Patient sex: M
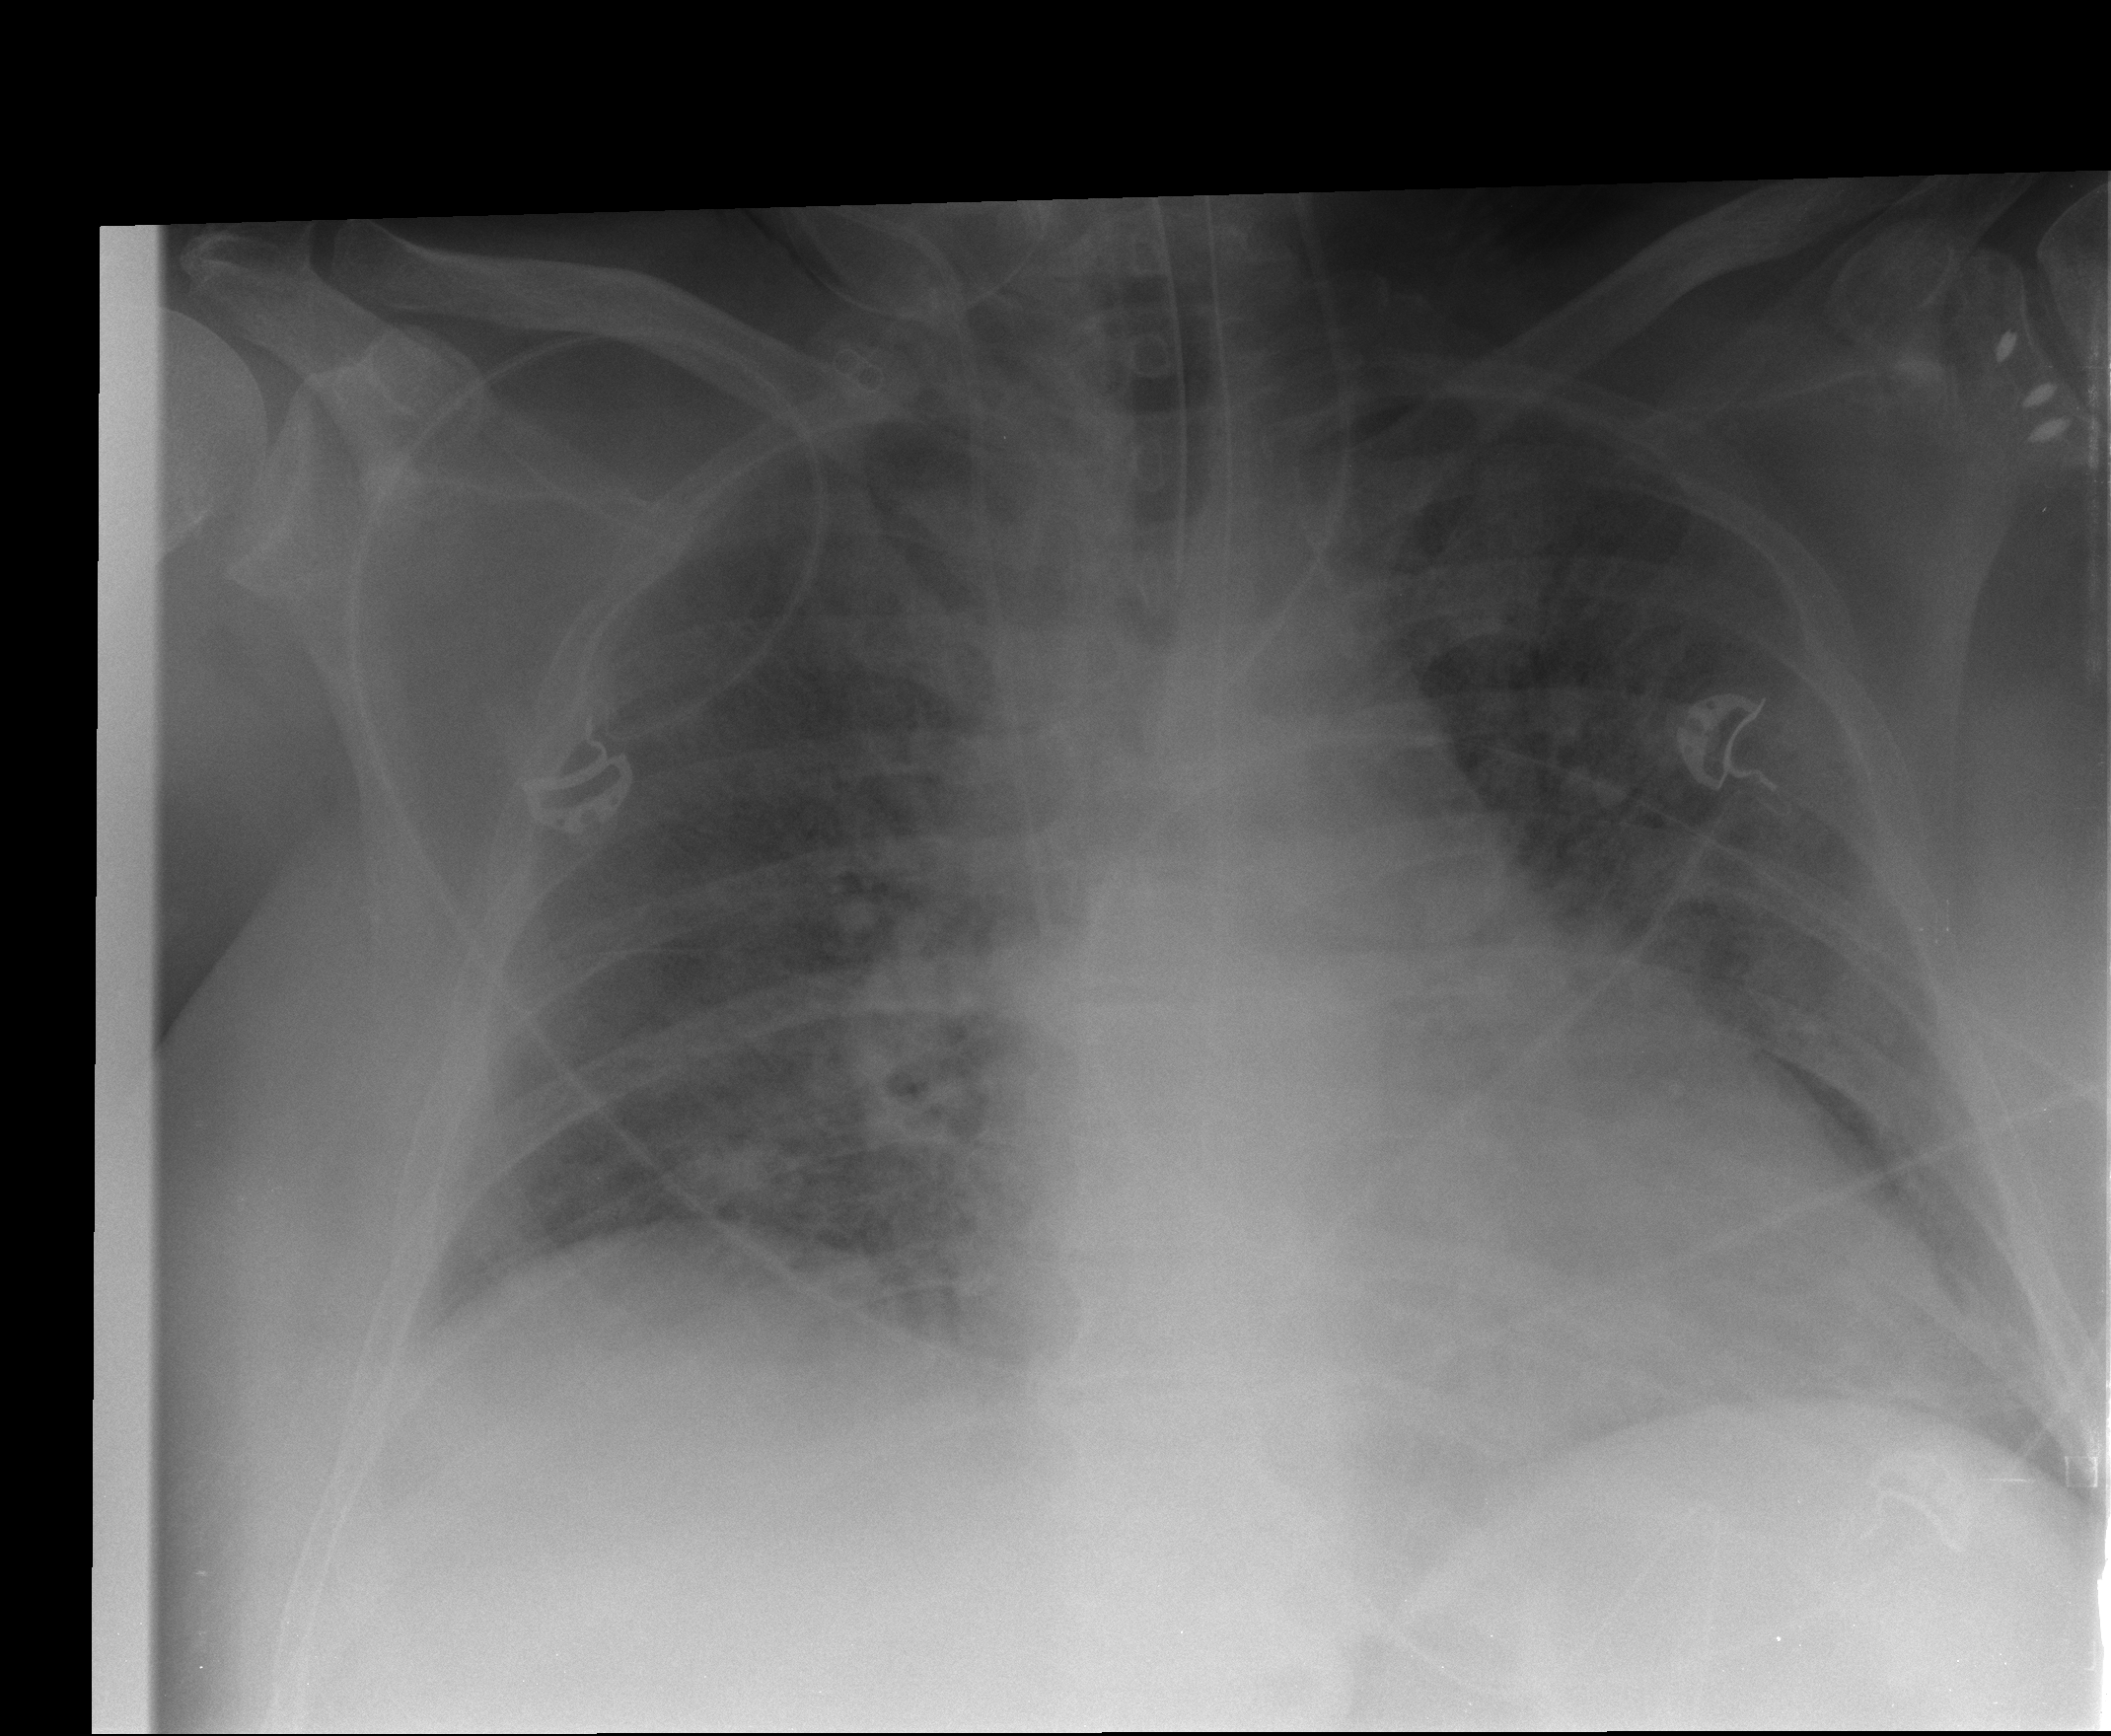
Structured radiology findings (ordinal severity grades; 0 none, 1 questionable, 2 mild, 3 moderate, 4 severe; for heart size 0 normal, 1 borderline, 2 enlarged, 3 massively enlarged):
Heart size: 2
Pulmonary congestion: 2
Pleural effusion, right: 0
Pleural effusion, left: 0
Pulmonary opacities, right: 3
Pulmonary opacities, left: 3
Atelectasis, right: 0
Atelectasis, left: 0